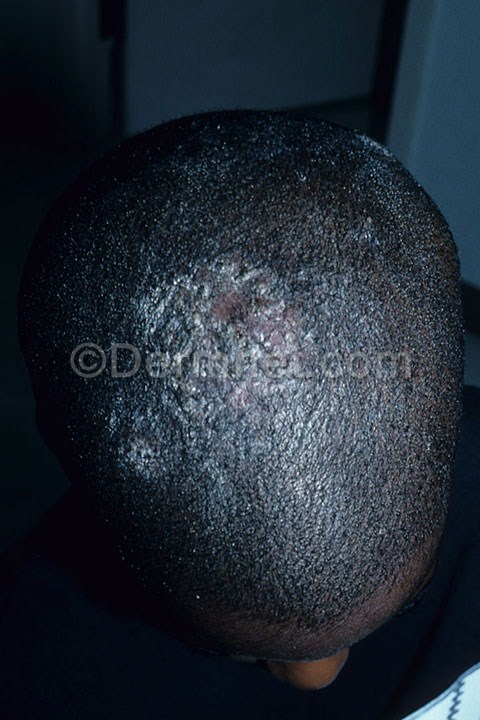
Disease: Tinea Ringworm Candidiasis and other Fungal Infections